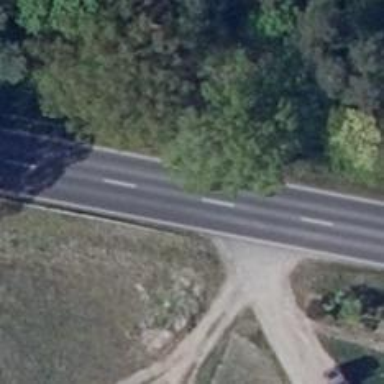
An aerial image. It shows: Primary road with asphalt surface.